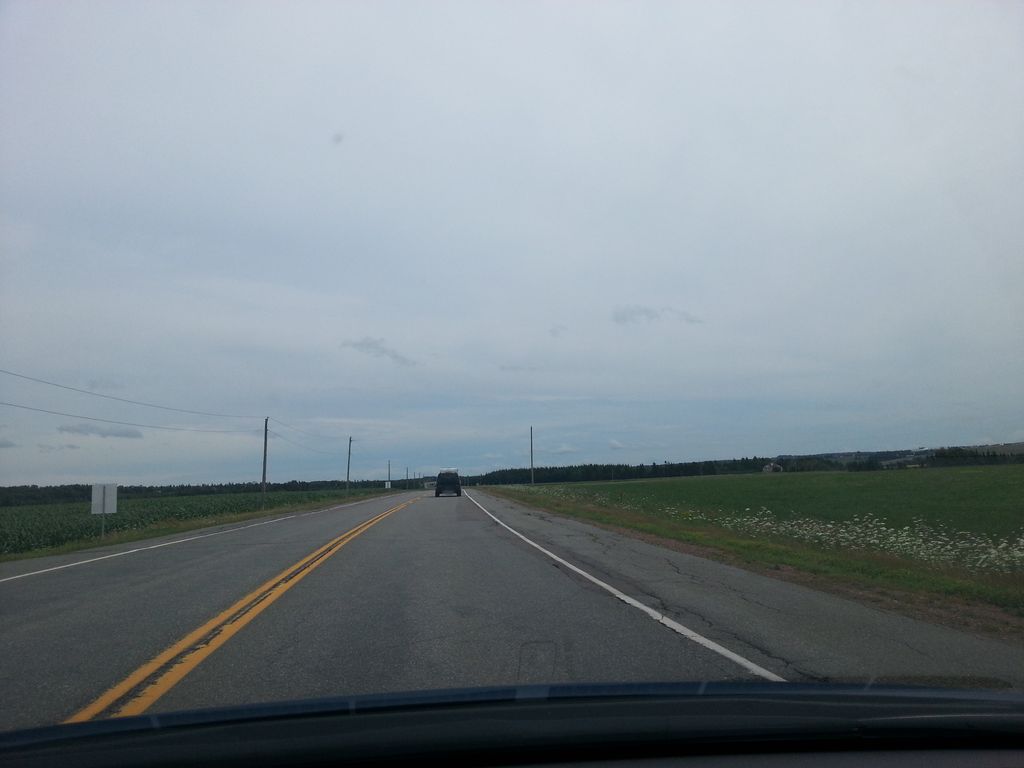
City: charlottetown